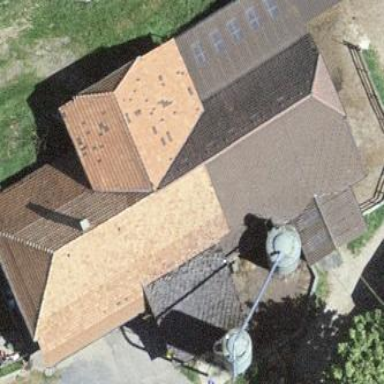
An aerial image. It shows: Farm building.